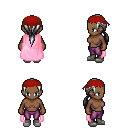
a pixel art fantasy rpg character, female body template, human, dark skin, pink cape, magenta pants, white ponytail hairstyle, red bandana, white slippers, four views (front, back, left, right), 2x2 character sprite sheet, small pixel art, hard edges, no anti-aliasing